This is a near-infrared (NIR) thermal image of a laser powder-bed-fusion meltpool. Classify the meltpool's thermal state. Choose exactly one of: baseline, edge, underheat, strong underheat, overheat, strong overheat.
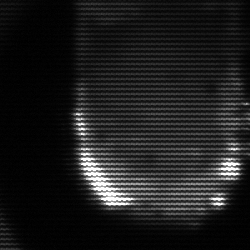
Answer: baseline